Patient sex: F
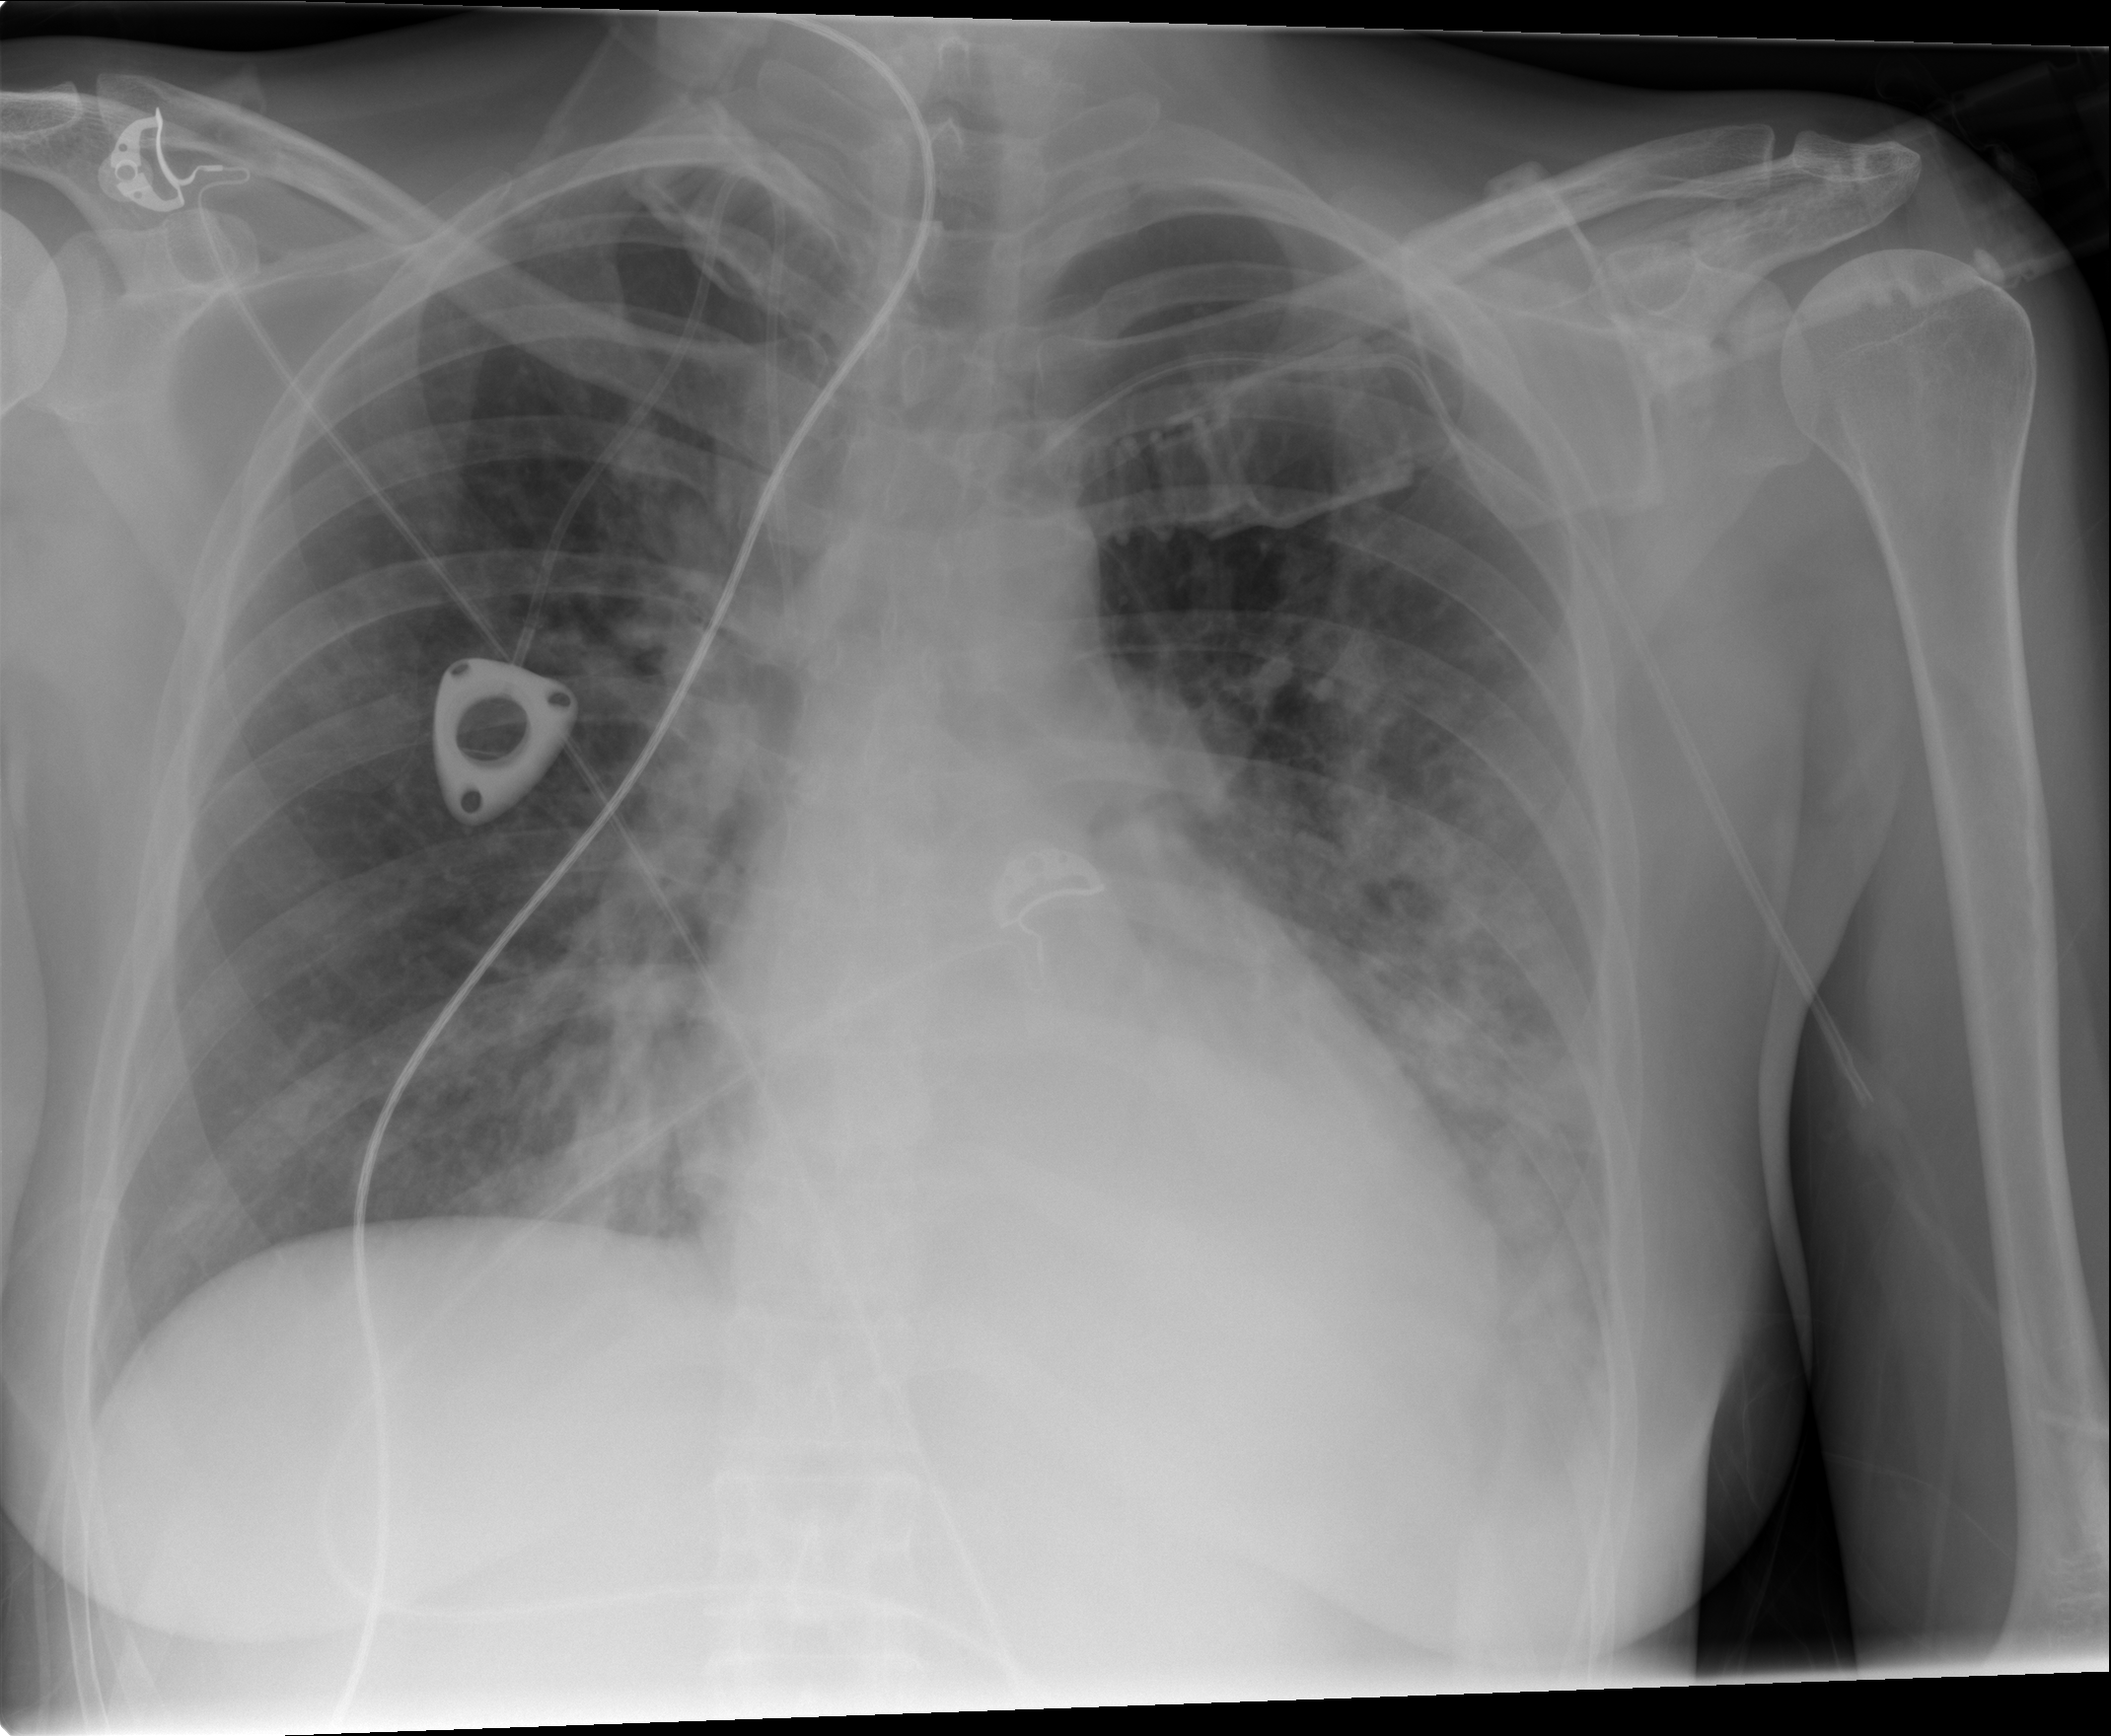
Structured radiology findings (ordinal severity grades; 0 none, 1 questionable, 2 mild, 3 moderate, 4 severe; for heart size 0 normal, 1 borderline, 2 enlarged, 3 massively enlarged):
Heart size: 0
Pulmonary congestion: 0
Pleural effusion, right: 0
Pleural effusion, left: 2
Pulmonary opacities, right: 2
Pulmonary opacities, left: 3
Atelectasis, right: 2
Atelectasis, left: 3